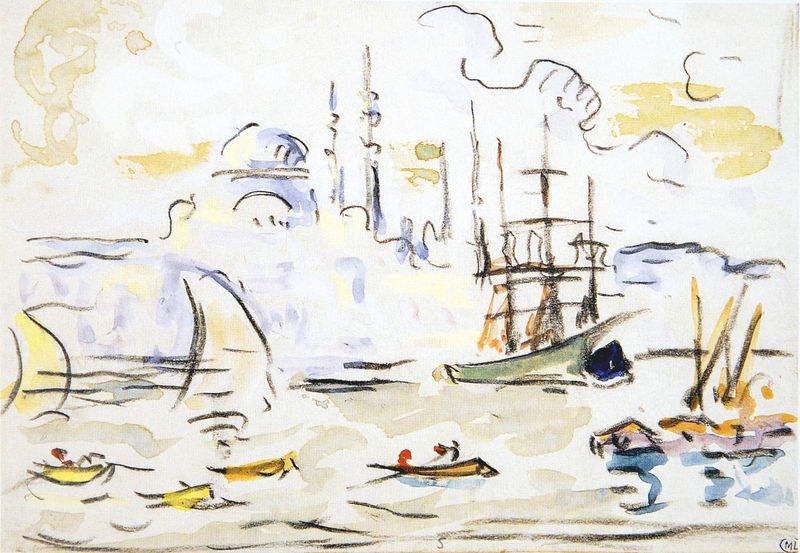
Titel: Die Hagia Sophia in Konstantinopel, La Mosquée de Soliman à Constantinople
Künstler: Paul Signac
Standort: Paris
Institution: Musée du Louvre
Schlagwörter: blau, himmel, meer, wasser, wolken, aquarell, gelb, menschen, see, stadt, hell, kreide, skizze, zeichnung, gebäude, wolke, beige, gewässer, kirche, boot, boote, ruder, farbig, schiff, schiffe, segel, segelboot, segelschiffe, wellen, venedig, fischer, mast, segelschiff, abstrakt, farbe, linien, hafen, kuppel, masten, ruderer, striche, segler, wasserfarben, moschee, kohle, geld, strich, koloriert, seurat, signac, bote, türkei, kandinsky, minarett, coloriert, bosporus, hai, istanbul, minarette, siganac, kuppfel, linienspiel, sehelschiff